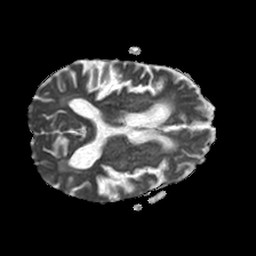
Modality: ADC
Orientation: axial
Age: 87
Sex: female
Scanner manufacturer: philips
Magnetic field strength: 1.5 T
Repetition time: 3.395 s
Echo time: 0.06922 s